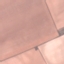
Land use / land cover: AnnualCrop